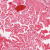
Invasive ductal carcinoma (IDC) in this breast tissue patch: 0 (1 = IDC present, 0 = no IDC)